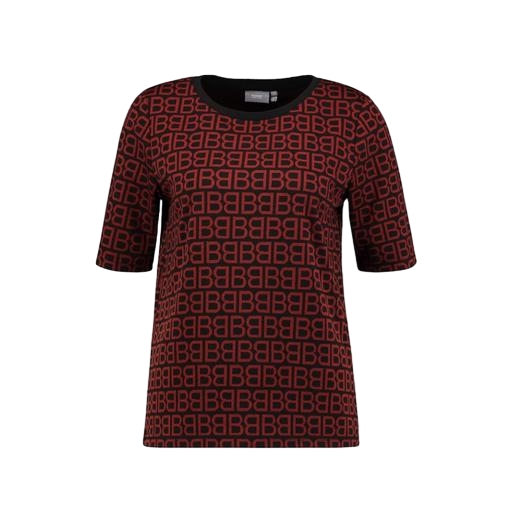
red plus size printed t-shirt only macy, red printed t-shirt only macy, red print t-shirt, white background